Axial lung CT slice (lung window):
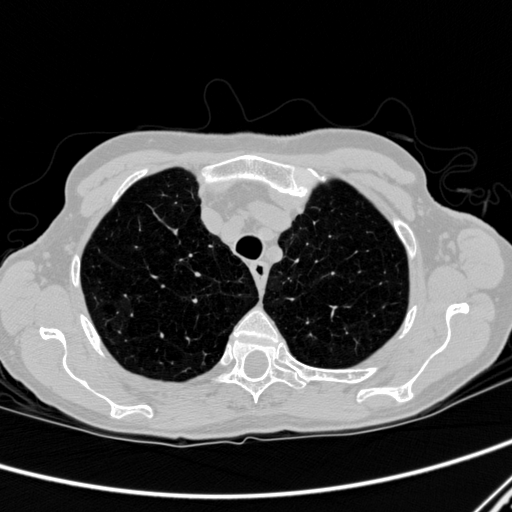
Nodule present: no